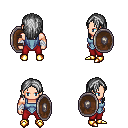
a pixel art fantasy rpg character, male body template, human, light skin, blue vest, red pants, gray long hairstyle, white cloth bandages, gold boots, shield, four views (front, back, left, right), 2x2 character sprite sheet, small pixel art, hard edges, no anti-aliasing